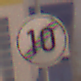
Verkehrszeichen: EndeGeschwindigkeit10
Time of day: Night
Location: Outdoor (Urban)
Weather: Overcast
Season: Winter
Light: Artificial